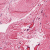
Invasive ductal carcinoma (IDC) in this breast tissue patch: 0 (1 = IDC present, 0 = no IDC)